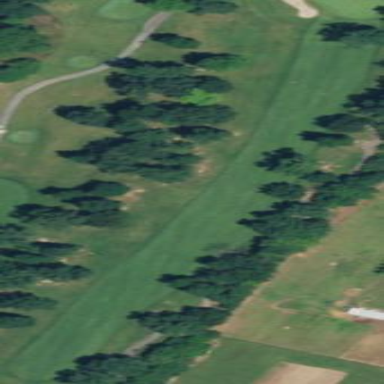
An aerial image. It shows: Golf fairway surrounded by grass.